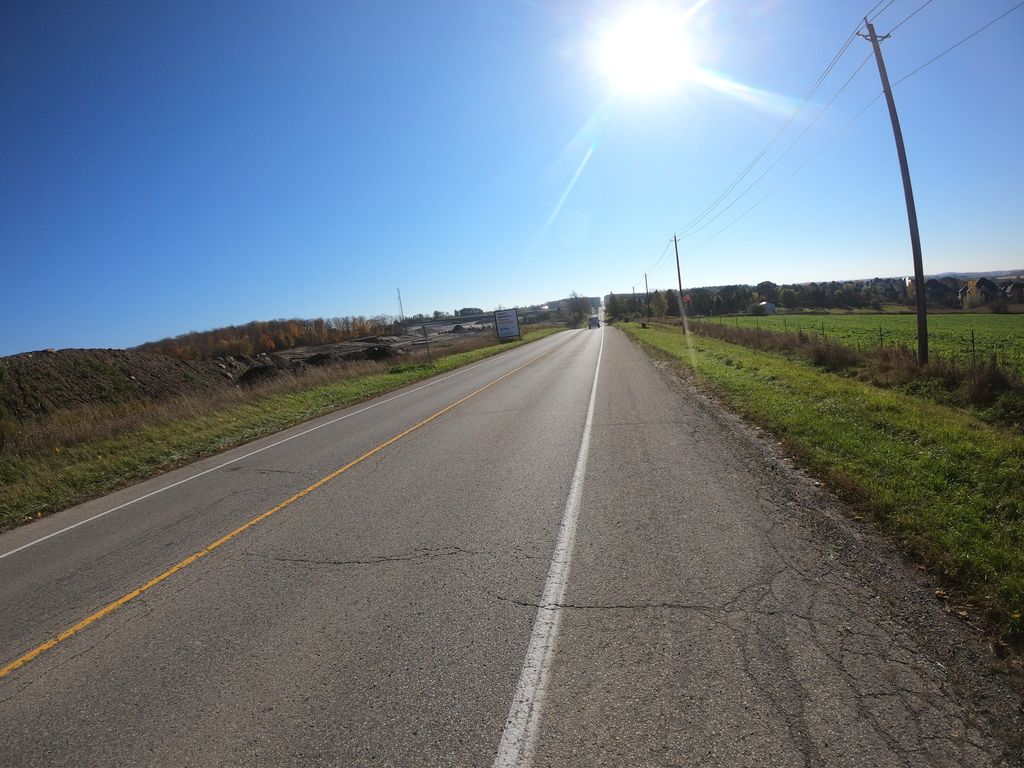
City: kitchener-waterloo